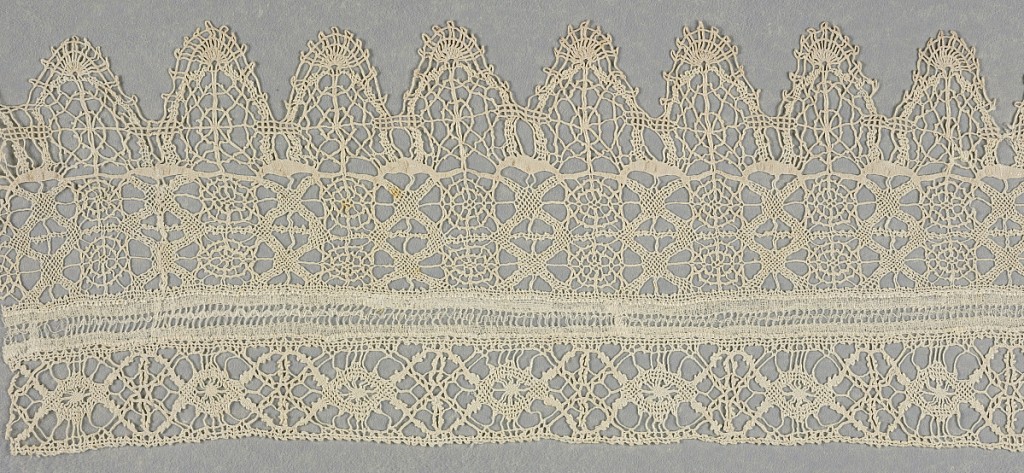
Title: Border
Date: early 17th century
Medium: linen Technique: bobbin lace, continuous braid-like
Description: Wide border of elaborate geometric pattern showing alternating circular motifs and X-shapes. Framed at top by rectangles and at bottom by pendants.